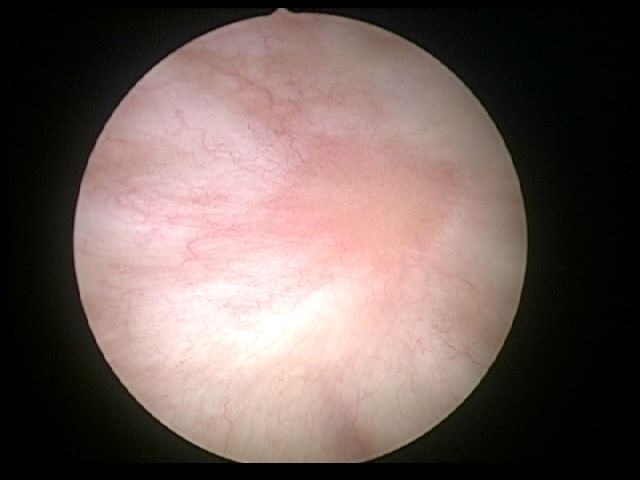
Modality: WLC
Class: Malignant
Subclass: LowGradePapillary
Lesion: L1
Stage: Ta
Morphology: Papillary
Bladder cancer association: Yes